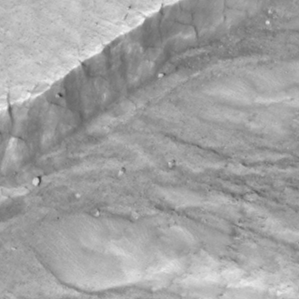
Label: non_frost